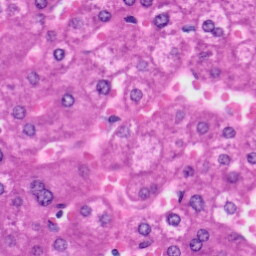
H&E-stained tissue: Liver